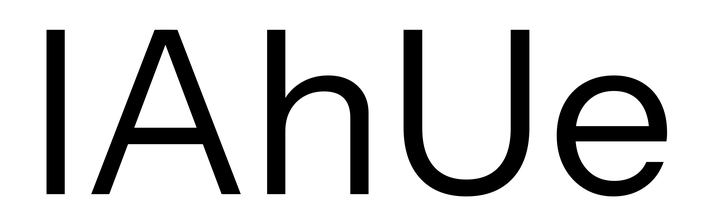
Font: InstrumentSans_Regular